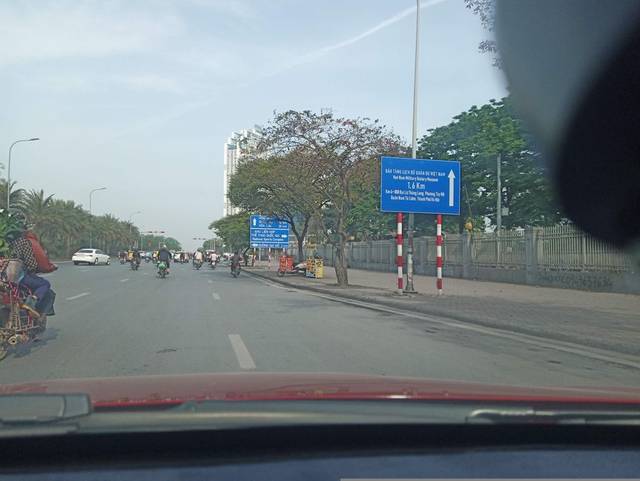
Region: Vietnam
Coordinates: 21.005, 105.775